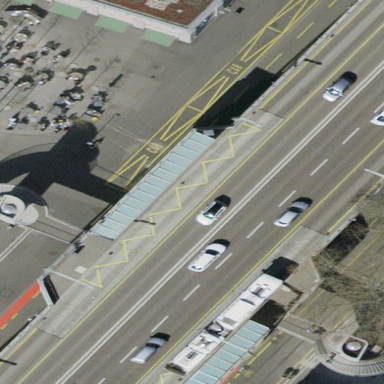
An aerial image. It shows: Shelter for public transport.